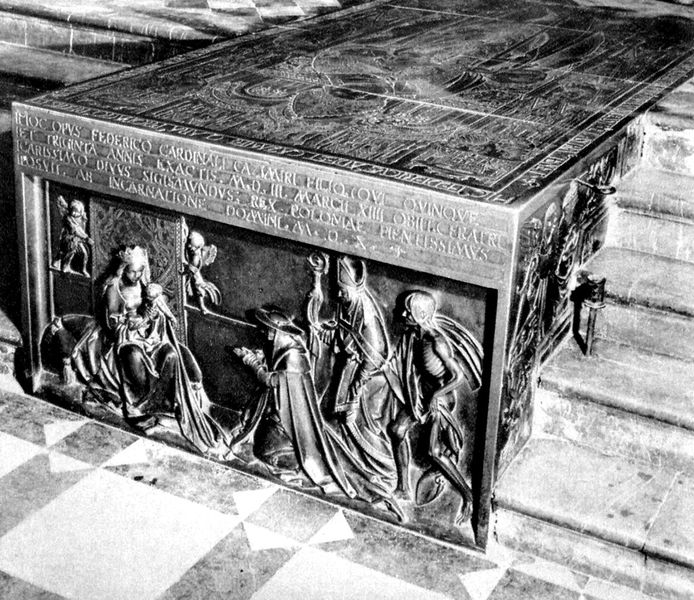
Titel: Krakau, Krönungskathedrale der Hll. Wenzel und Stanislaus
Standort: Krakau (Kraków), Krönungskathedrale (EU - PL)
Schlagwörter: grau, schwarz, weiss, engel, relief, schrift, treppe, inschrift, bronze, truhe, kiste, kacheln, sarg, grab, jesus, putten, maria, anbetung, gabe, heilige drei könige